Question: I have a table that displays some information regarding the timespan of an event, and that specific info is in a nested table.
Here's a screenshot:

Here is the '<td>' that contains the nested table (PLEASE IGNORE THE RAZOR LOGIC):
'''
<td>
<table class="centered" style="width: 100%; table-layout: fixed; white-space: nowrap;">
<tbody>
<tr>
<td class="left-text" style="max-width: 81px; width: 81px;"><b>All Day?</b></td>
<td id="AllDay-@item.ExternalID" style="width: 160px;">@(item.AllDay.HasValue && item.AllDay.Value == true ? "Yes" : "No")</td>
</tr>
@*Should display StartTime & EndTime if AllDay == true??*@
<tr id="StartTime-@item.ExternalID" style="display: @(item.AllDay.HasValue && item.AllDay.Value == true ? "none" : "block")">
<td class="left-text" style="max-width: 81px; width: 81px;"><b>Start Time</b></td>
<td id="StartTime-@item.ExternalID" style="width: 160px;">@item.StartTime</td>
</tr>
<tr id="EndTime-@item.ExternalID" style="display: @(item.AllDay.HasValue && item.AllDay.Value == true ? "none" : "block")">
<td class="left-text" style="max-width: 81px; width: 81px;"><b>End Time</b></td>
<td id="EndTime-@item.ExternalID" style="width: 160px;">@item.EndTime</td>
</tr>
</tbody>
</table>
</td>
'''
On the nested table, I have the following style:
'''
style="width: 100%; table-layout: fixed; white-space: nowrap;"
'''
On each left-hand cell (i.e. "All Day?", "Start Time", "End Time") I have the following style:
'''
style="max-width: 81px; width: 81px;"
'''
If it's not obvious, none of the nested table's cells are following my style. It's a bit frustrating, since I wasn't even aware that tables could turn into such a ridiculously sloppy mess.
How can I all the table data cells in the nested table to align properly?
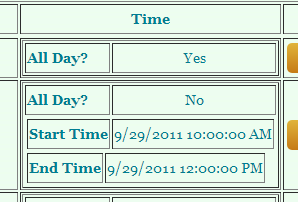
Answer: You need to use 'display:table-row;' instead of 'display:block;' on your '<tr>' tags.
Alternatively, you could toggle a class with 'display:none;' instead of toggling the 'display' value.